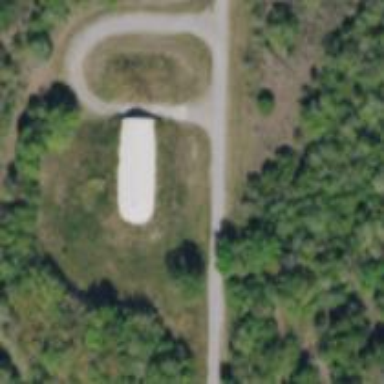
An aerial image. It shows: Military bunker for protection and defense.